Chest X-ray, PA view. Patient: 61 years old, sex M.
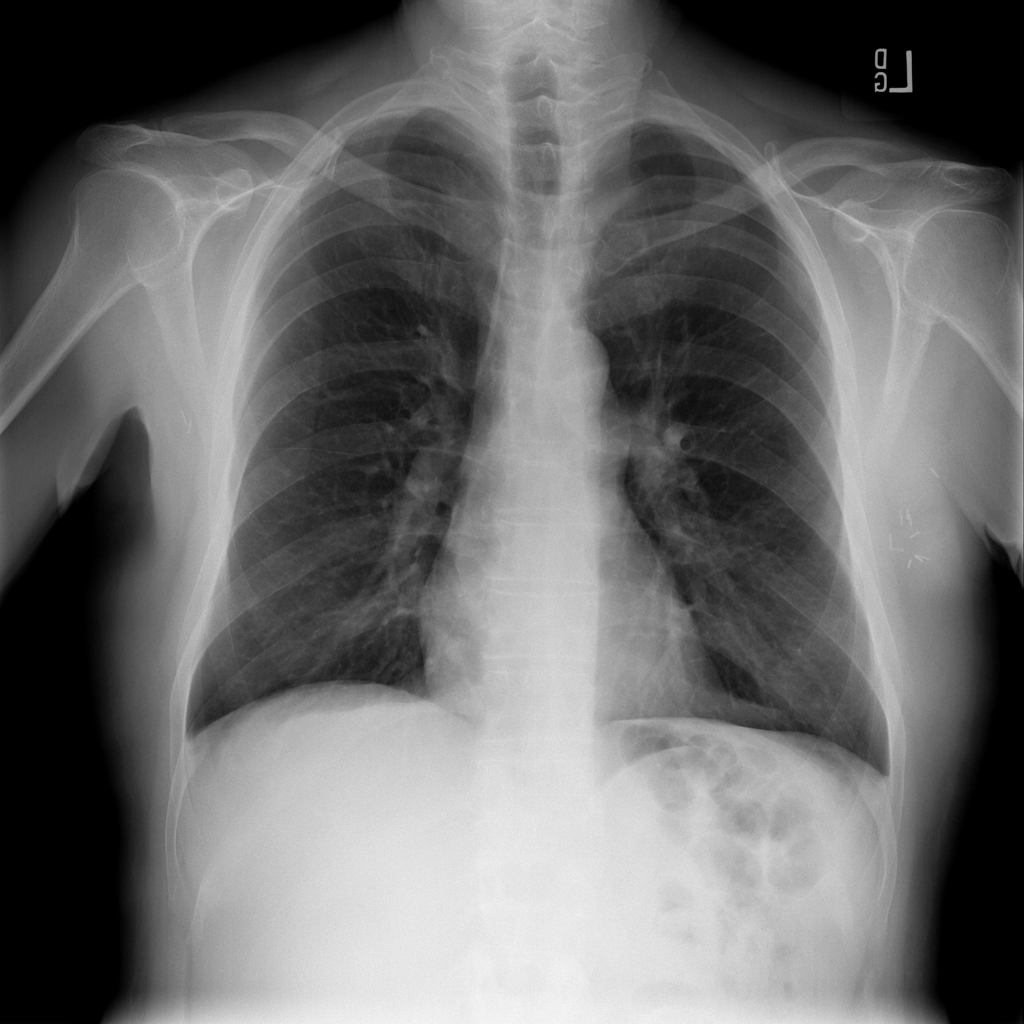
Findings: No Finding